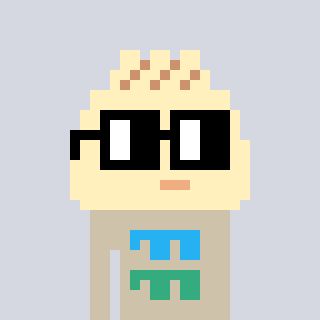
a pixel art character with square black glasses, a porkbao-shaped head and a bege-colored body on a cool background